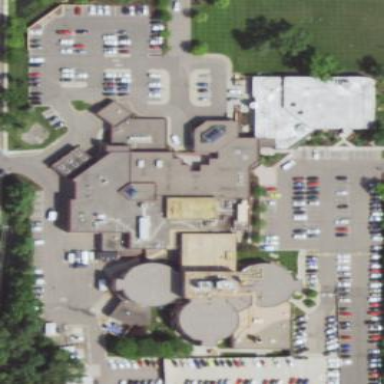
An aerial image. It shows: Healthcare facility identified as hospital.